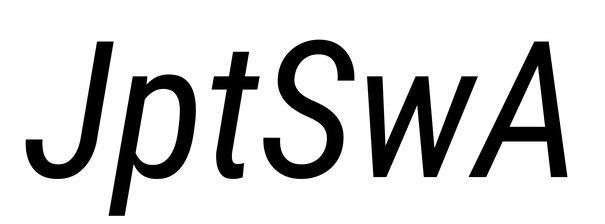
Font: Roboto-Italic_Condensed_Italic